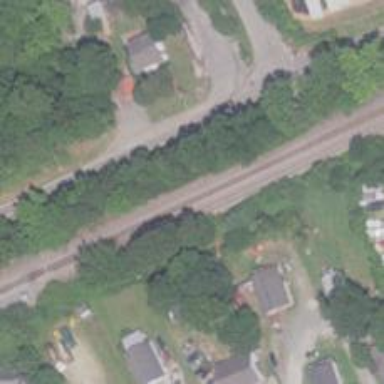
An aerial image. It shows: Railway siding with rails.